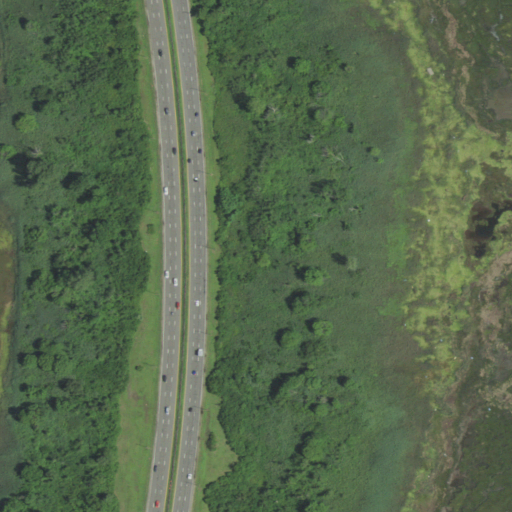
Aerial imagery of island in New York named Fighting Island containing herbaceous wetlands, deciduous forest, medium intensity development, woody wetlands, grassland, low intensity development, barren land, and open development